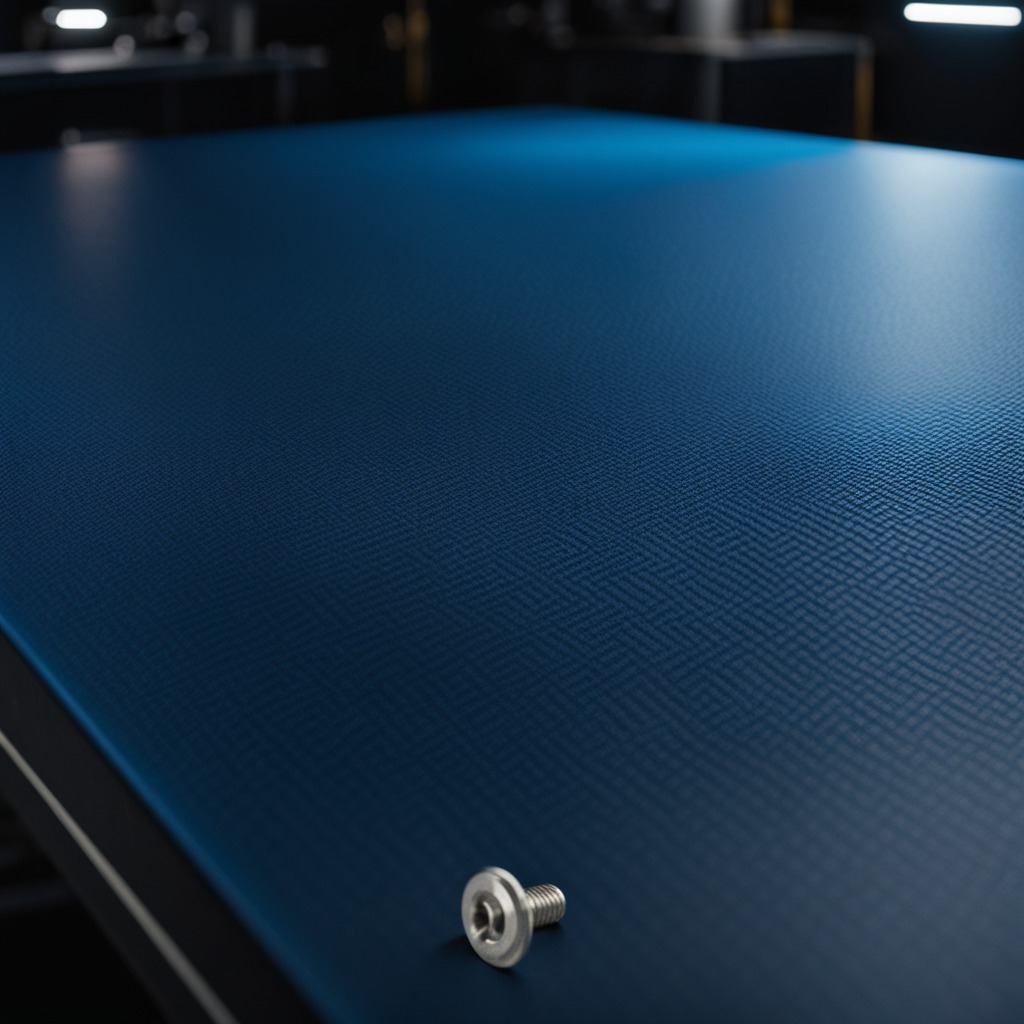
A metal screw lying on a clean granite tabletop inside a workshop at night dim ambient light soft shadows worn but beneath the mat